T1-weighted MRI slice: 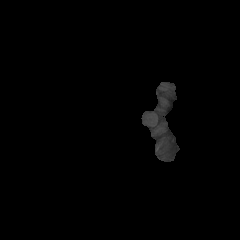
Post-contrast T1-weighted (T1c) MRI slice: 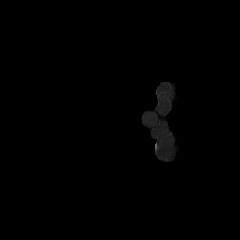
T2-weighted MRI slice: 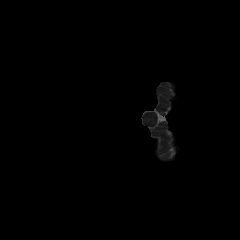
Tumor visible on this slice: no